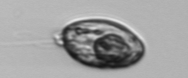
Label: Katodinium_or_Torodinium